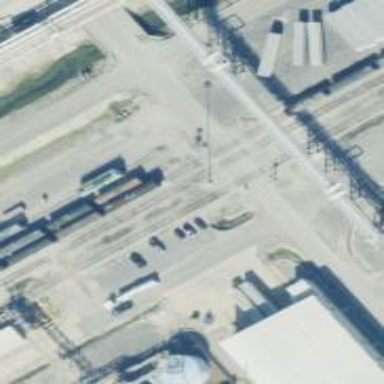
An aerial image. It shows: Railway level crossing.